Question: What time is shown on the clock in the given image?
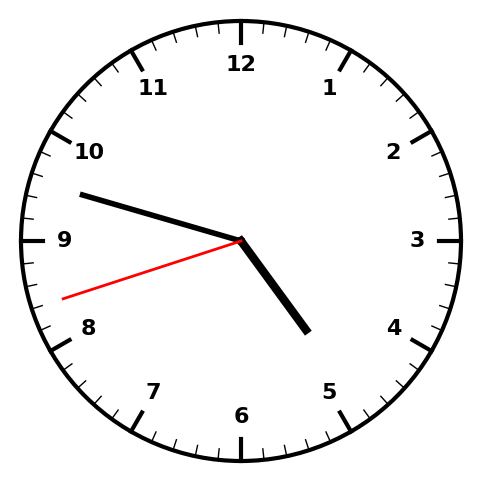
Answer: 04:47:42